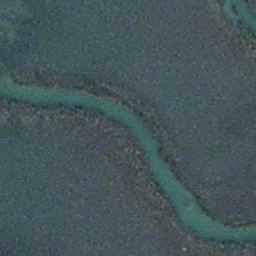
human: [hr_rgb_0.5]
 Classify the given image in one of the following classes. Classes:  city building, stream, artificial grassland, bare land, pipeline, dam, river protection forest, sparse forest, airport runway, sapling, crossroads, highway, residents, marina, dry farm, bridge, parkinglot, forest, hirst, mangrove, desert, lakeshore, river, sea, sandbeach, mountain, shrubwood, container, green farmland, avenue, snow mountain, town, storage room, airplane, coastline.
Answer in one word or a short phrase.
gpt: stream